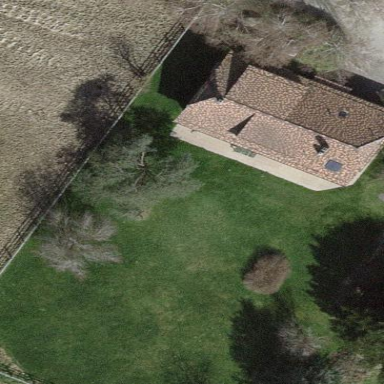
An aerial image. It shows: Simple and straightforward house.